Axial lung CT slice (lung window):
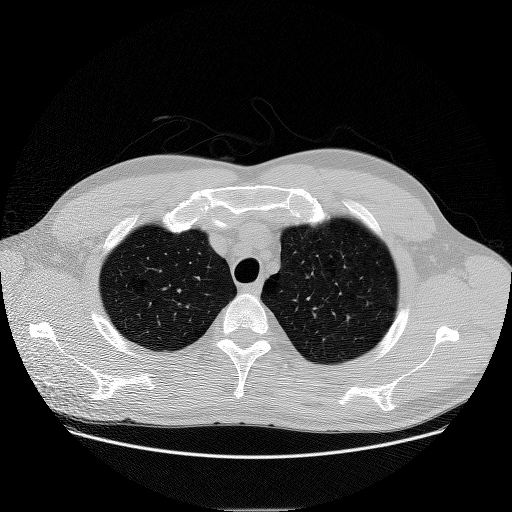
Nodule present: no